Interaction volume radius: 5 \u00c5
Interaction volume height: 10 \u00c5
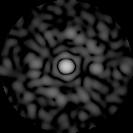
Disorder parameter: 0.8857